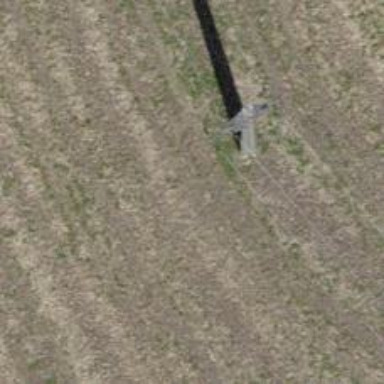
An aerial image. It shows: Power pole.